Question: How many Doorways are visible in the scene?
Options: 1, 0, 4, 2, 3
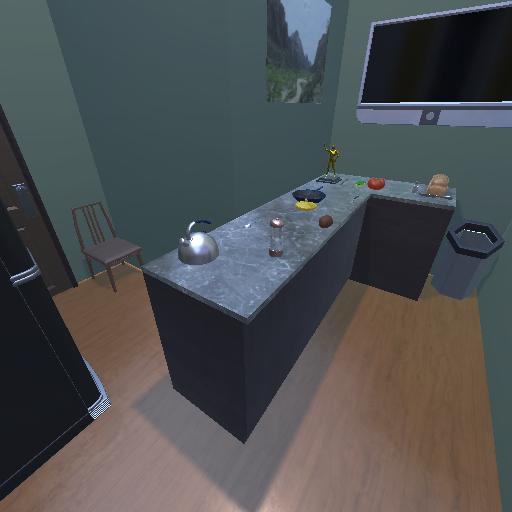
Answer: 1